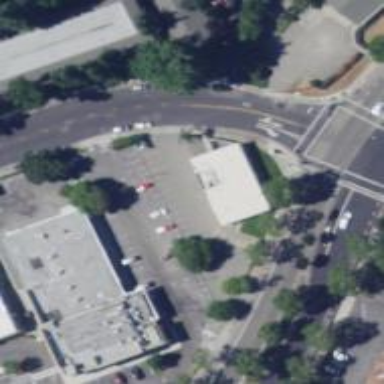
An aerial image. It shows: Healthcare clinic.